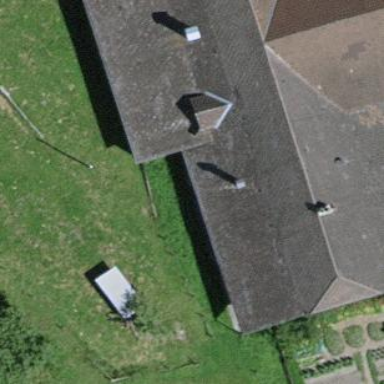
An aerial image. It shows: Farm building.